Question: This code is in my mouseDragged function and it drags the undecorated JFrame
'''
if (mouse.y < 25 && !closePol.contains(mouse)){
getParent().getParent().getParent().getParent().setLocation(new Point(e.getXOnScreen() - mouse.x, e.getYOnScreen() - mouse.y));
}
'''
and I have code that sets 'mouse = new Point()' whenever I move the mouse out of the JFrame.
It works fine but there is a bug. Whenever I start dragging with 'mouse.y >= 25' and drag out the window, this  happens. The window moves the top left corner to the mouse.
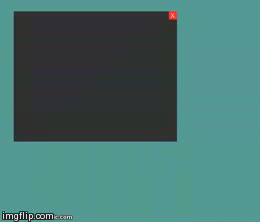
Answer: As shown <URL>, you need to offset your rendering point by the between the current mouse point and the previous mouse point. Give two instances of 'Point', 'textPt' and 'mousePt',
'''
this.addMouseMotionListener(new MouseMotionAdapter() {
@Override
public void mouseDragged(MouseEvent e) {
int dx = e.getX() - mousePt.x;
int dy = e.getY() - mousePt.y;
textPt.setLocation(textPt.x + dx, textPt.y + dy);
mousePt = e.getPoint();
repaint();
}
});
'''